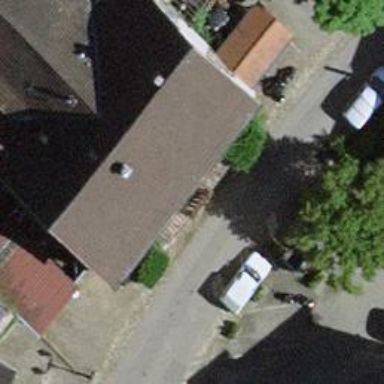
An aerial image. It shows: Restaurant.